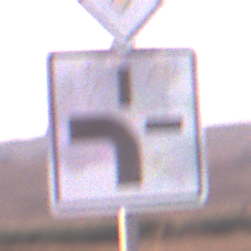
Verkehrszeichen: VerlaufVorfahrtsstrasse1
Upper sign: Vorfahrtsstrasse
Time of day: SunriseSunset
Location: Outdoor (Nature)
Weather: PartlyCloudy
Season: NotSpecified
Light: Natural